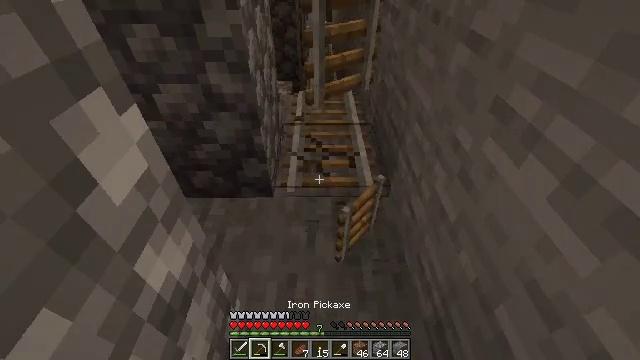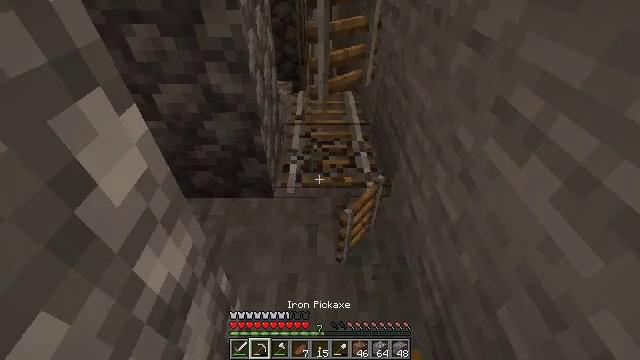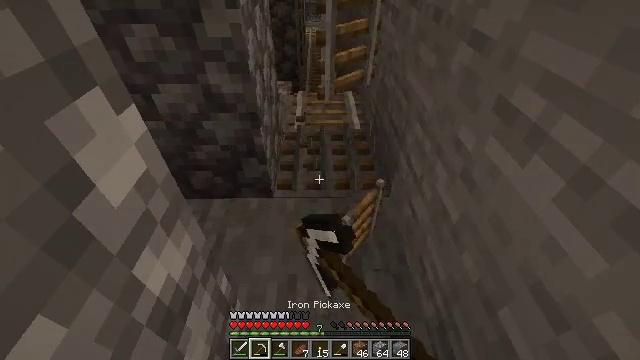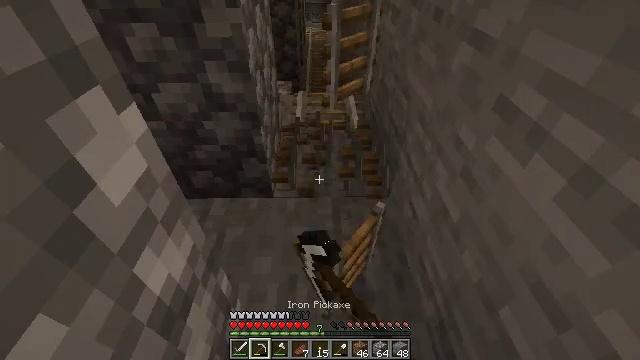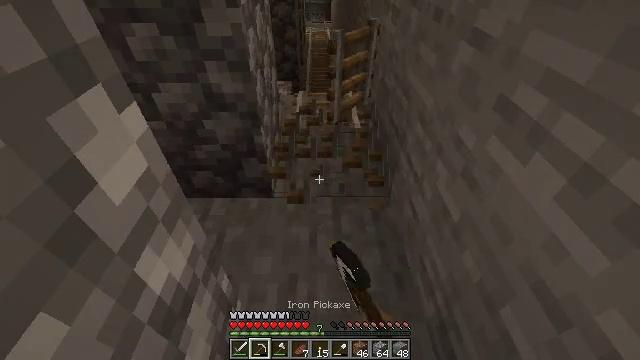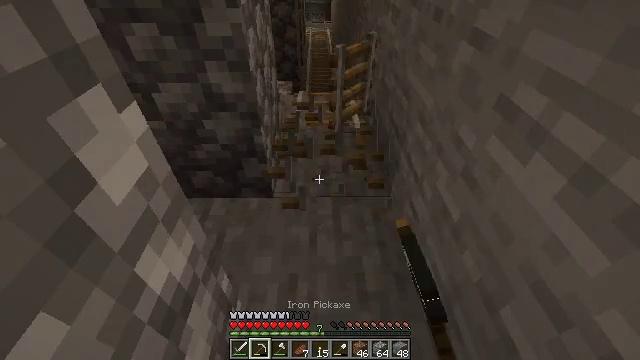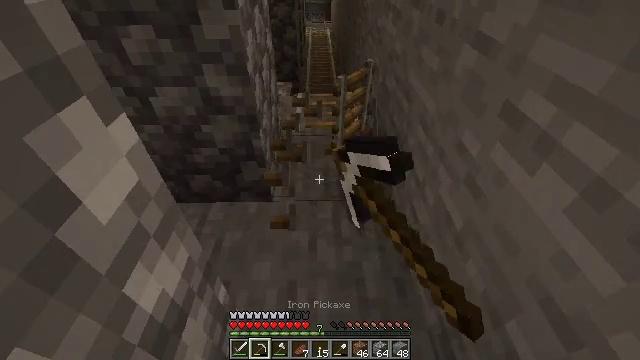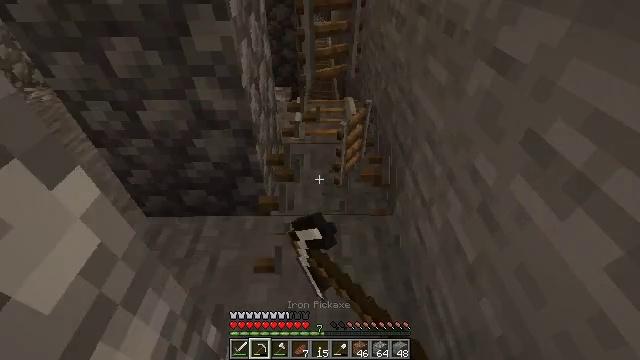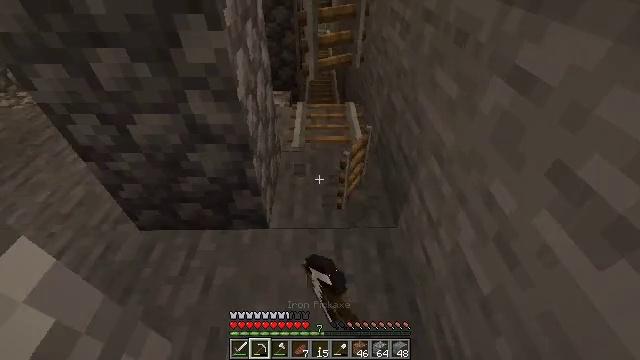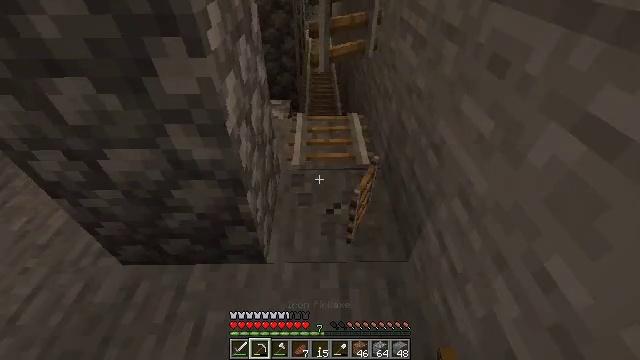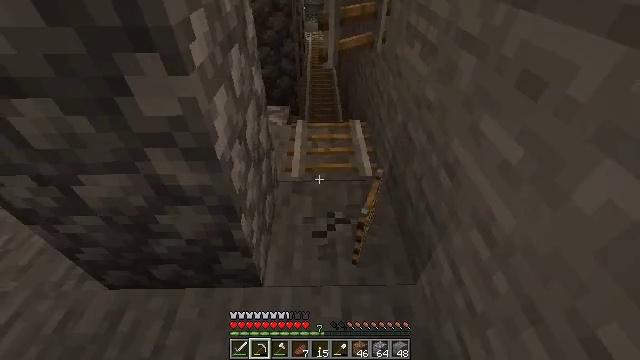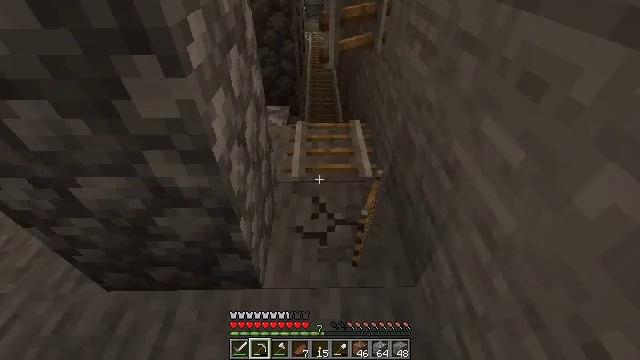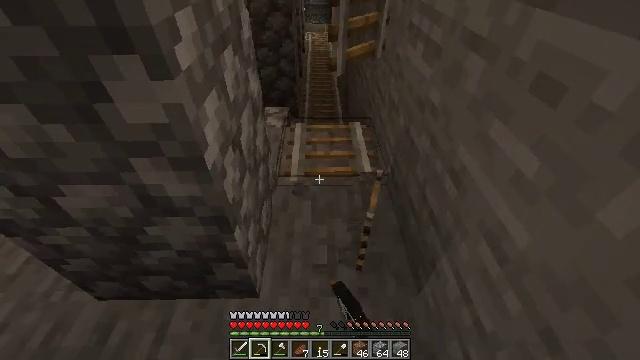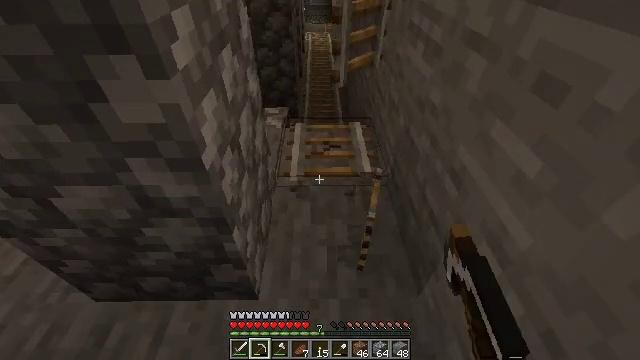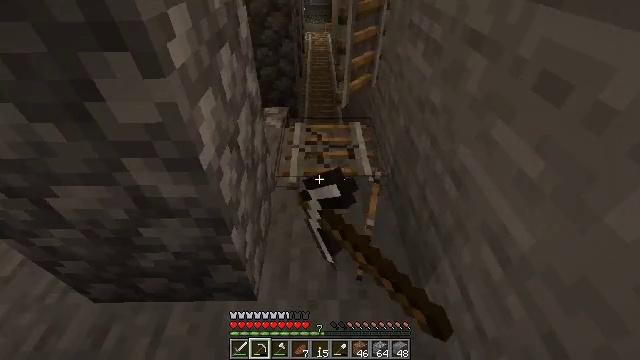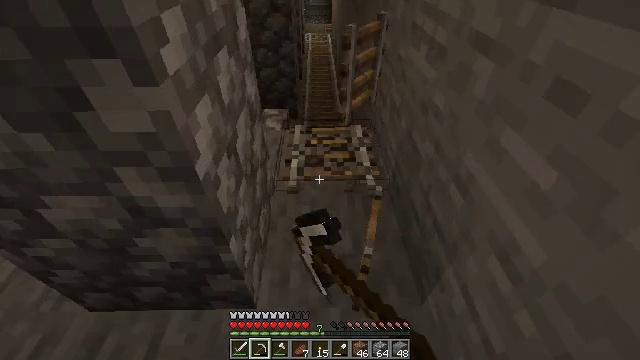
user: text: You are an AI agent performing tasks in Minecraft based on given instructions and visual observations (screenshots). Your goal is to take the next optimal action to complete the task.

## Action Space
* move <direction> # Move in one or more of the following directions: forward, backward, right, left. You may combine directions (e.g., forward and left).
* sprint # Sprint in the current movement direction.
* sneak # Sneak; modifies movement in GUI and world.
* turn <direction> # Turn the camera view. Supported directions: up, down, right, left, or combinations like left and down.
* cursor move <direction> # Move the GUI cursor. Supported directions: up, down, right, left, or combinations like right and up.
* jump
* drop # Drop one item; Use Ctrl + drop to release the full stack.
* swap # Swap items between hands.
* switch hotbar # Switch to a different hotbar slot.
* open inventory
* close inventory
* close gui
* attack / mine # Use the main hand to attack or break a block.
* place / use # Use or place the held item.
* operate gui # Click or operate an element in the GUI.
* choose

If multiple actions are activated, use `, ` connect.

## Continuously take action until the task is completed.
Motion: motion action
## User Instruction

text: Mine the rail.
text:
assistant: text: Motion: attack / mine
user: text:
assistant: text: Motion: attack / mine
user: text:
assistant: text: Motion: attack / mine
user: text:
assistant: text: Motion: attack / mine
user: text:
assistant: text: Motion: attack / mine
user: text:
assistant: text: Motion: move forward, attack / mine
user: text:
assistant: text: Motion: move forward, attack / mine
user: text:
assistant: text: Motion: move forward, attack / mine
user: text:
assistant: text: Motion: move forward, attack / mine
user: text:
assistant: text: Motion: attack / mine
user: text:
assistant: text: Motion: attack / mine
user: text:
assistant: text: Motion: attack / mine
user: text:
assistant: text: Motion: attack / mine
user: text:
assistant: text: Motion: attack / mine
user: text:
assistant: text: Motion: move forward, attack / mine
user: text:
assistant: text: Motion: move forward, attack / mine
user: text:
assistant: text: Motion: move forward, attack / mine
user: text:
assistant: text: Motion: move forward, attack / mine
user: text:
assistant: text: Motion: move forward, attack / mine
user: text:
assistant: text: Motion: move forward, attack / mine
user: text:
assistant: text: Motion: move forward, attack / mine
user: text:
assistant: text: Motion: no_op
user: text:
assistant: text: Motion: no_op
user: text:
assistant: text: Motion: no_op
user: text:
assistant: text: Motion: no_op
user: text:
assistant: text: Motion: move forward
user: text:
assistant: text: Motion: move forward, turn down
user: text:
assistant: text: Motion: move forward, turn right and down
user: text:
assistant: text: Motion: move forward, turn down
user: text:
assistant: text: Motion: no_op